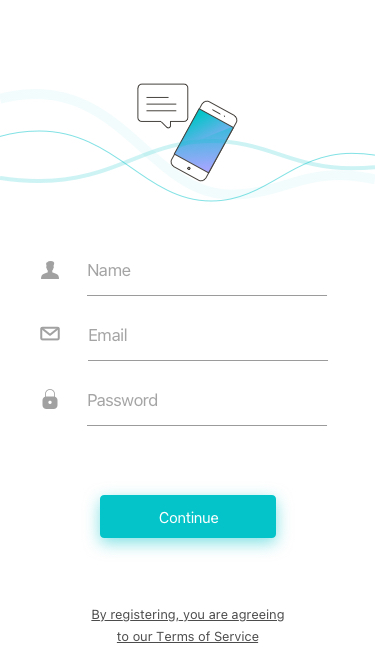
Text in this UI design:
By registering, you are agreeing
to our Terms of Service
Name
Email
Password
Continue